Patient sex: M
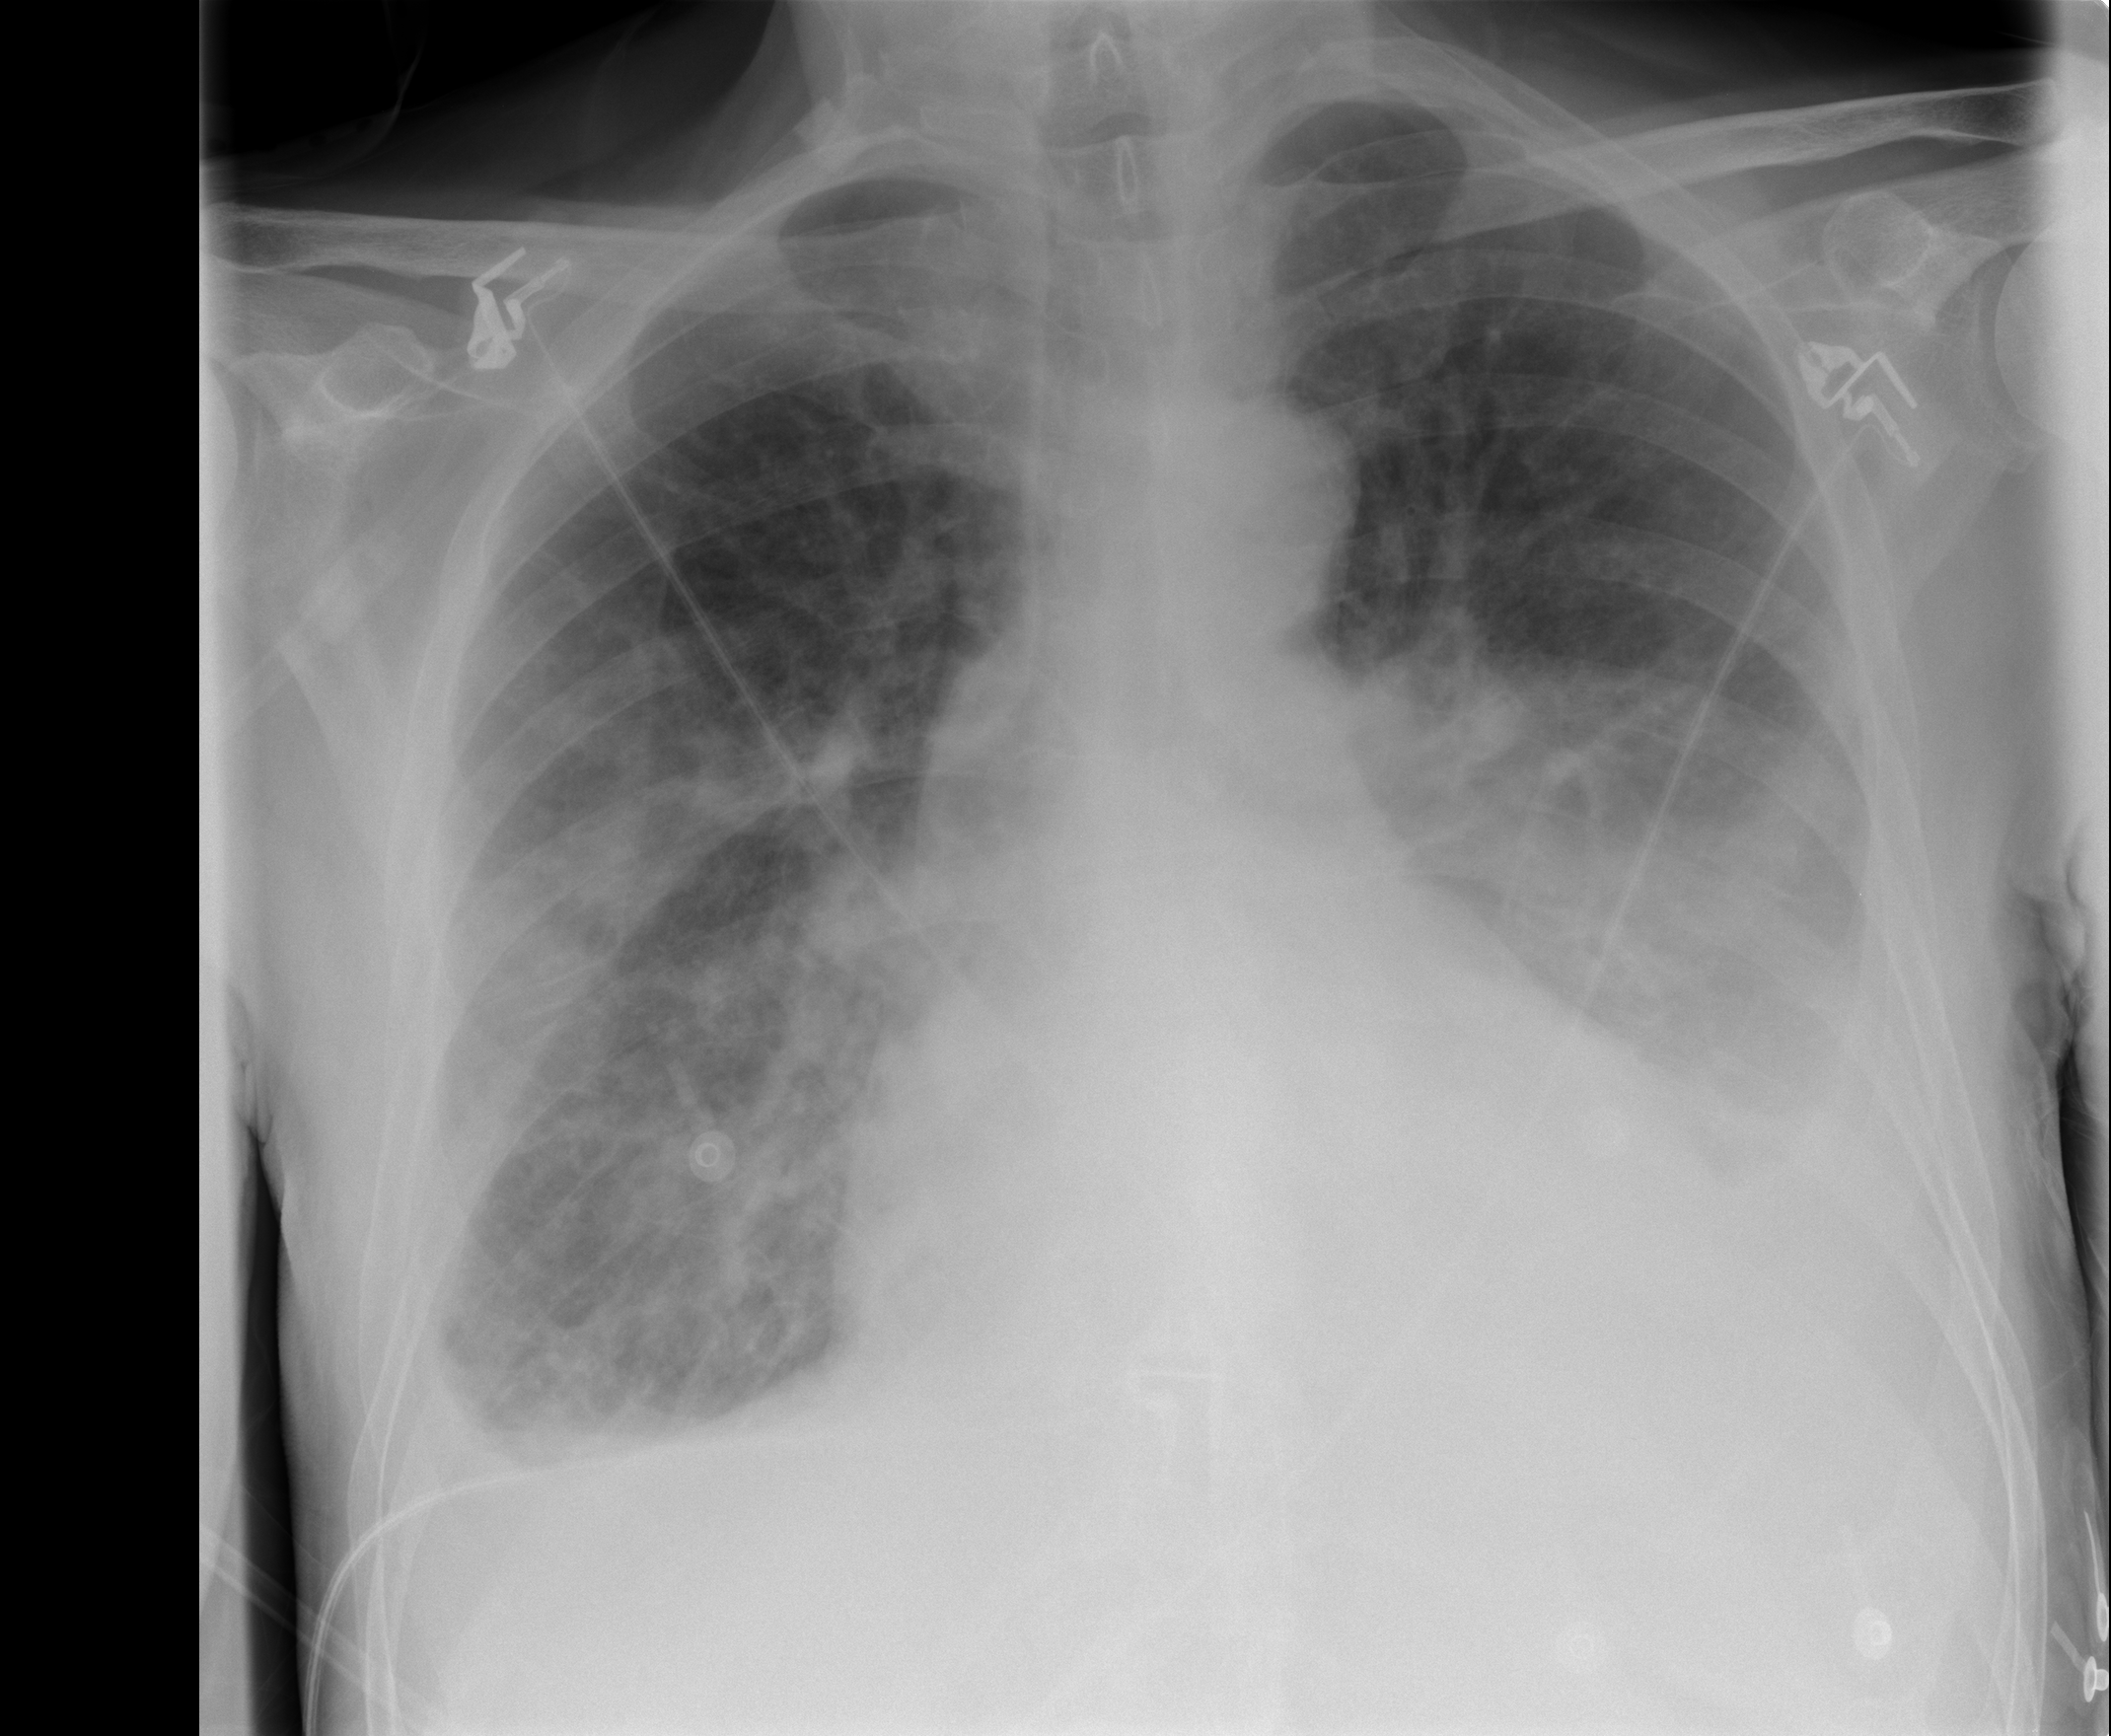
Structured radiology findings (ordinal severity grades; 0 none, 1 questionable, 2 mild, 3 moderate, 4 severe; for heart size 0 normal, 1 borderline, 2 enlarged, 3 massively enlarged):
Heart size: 2
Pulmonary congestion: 3
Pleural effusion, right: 2
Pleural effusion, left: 3
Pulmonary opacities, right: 0
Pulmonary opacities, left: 0
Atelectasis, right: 2
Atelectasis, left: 2